Question: As the title suggest i want to make cards go from left to right instead of vertically i really dont know what to do and I have tried everything including float left
The code below is of one card. they are all the same with different text
and here is a screenshot of what it looks like

'''
.card {
box-shadow: 0 4px 8px 0 rgba(0, 0, 0, 0.2);
transition: 0.3s;
}
.card {
box-sizing: content-box
}
.card:hover {
box-shadow: 0 8px 16px 0 rgba(0, 0, 0, 0.589);
}
.container {
padding: 2px 16px;
}
.card {
display: inline;
}
.card {
float: inline-start;
}
'''
'''
<div class="card">
<img src="Smash.jpg" alt="Smash" style="height:256px;width:356px">
<section id="text">
<div class="container">
<h4><b>New smash bros. game.</b></h4>
<p>Is it better than smash 4 we definitely hope so<br> Are there now too many characters?</p>
</section>
</div>
</div>
</div>
'''
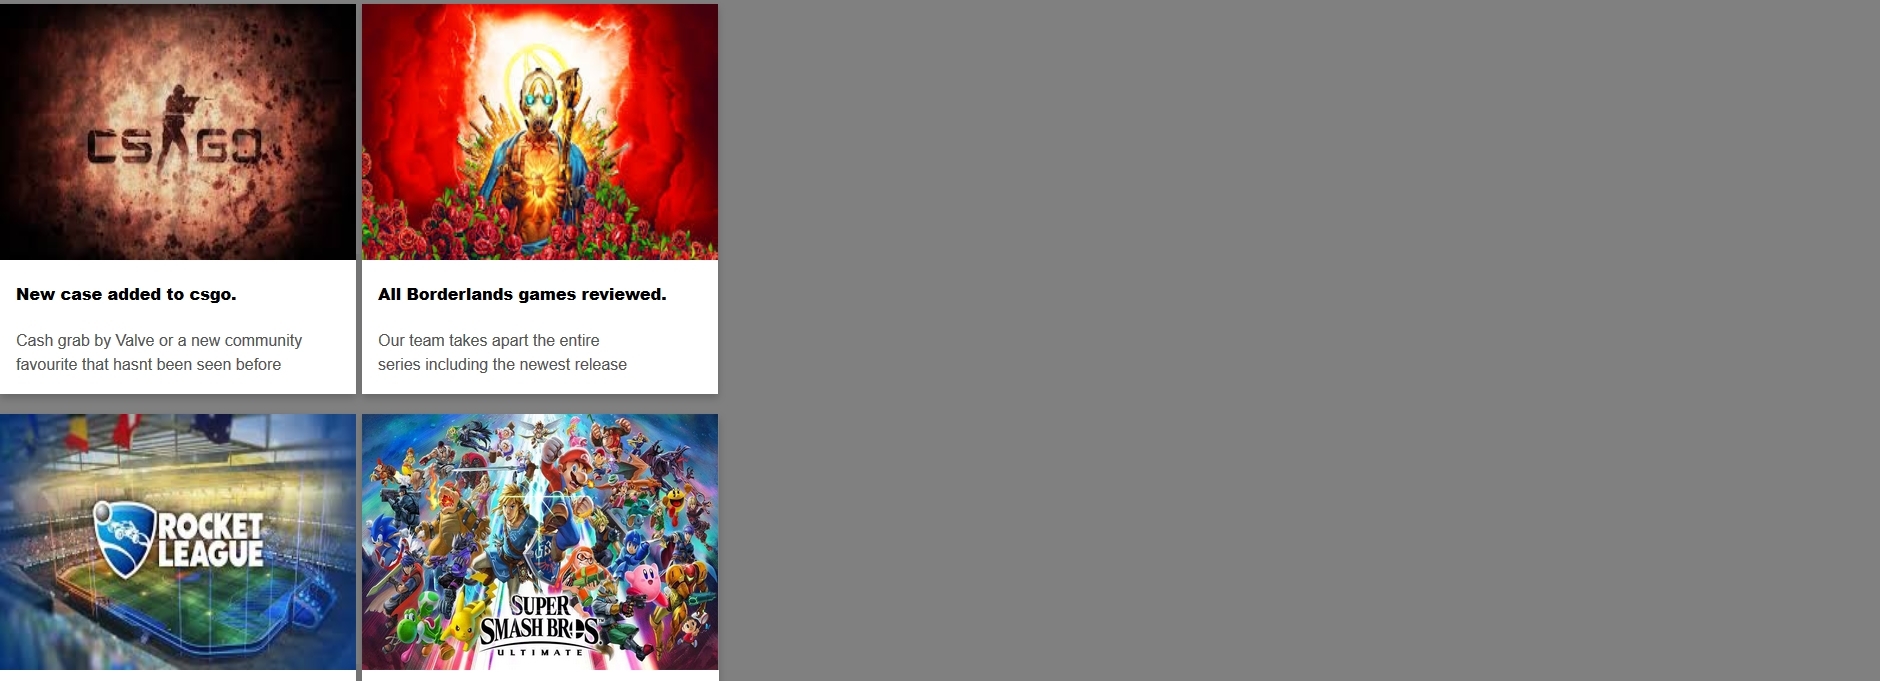
Answer: Flex makes it very easy to do. Wrap it in a container and set the 'flex-direction' to .
'''
.cards {
display: flex;
flex-direction: row;
}
.card {
display: flex;
box-shadow: 0 4px 8px 0 rgba(0, 0, 0, 0.2);
transition: 0.3s;
}
.card {
box-sizing: content-box;
margin: 10px;
}
.card:hover {
box-shadow: 0 8px 16px 0 rgba(0, 0, 0, 0.589);
}
.container {
padding: 2px 16px;
}
'''
'''
<div class="cards">
<div class="card">
<img src="Smash.jpg" alt="Smash" style="height:256px;width:356px">
<section id="text">
<div class="container">
<h4><b>New smash bros. game.</b></h4>
<p>Is it better than smash 4 we definitely hope so<br> Are there now too many characters?</p>
</div>
</section>
</div>
<div class="card">
<img src="Smash.jpg" alt="Smash" style="height:256px;width:356px">
<section id="text">
<div class="container">
<h4><b>New smash bros. game.</b></h4>
<p>Is it better than smash 4 we definitely hope so<br> Are there now too many characters?</p>
</div>
</section>
</div>
</div>
'''